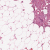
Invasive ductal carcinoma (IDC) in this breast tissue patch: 0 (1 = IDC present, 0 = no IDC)